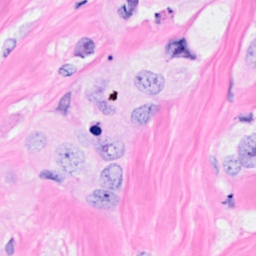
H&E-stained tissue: Breast